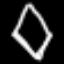
Label: diamond